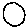
Label: circle